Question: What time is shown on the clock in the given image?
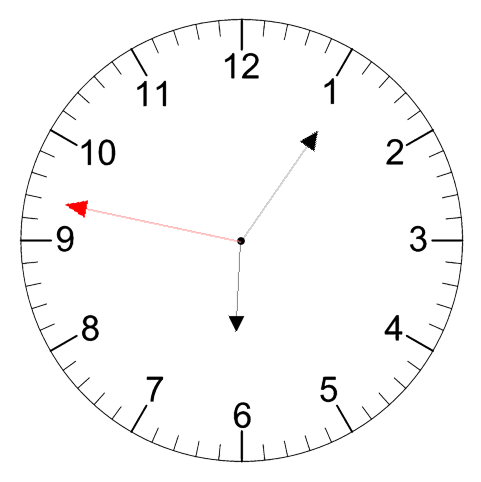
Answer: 06:05:47